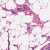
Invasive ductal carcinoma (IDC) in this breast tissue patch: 0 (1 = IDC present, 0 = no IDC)